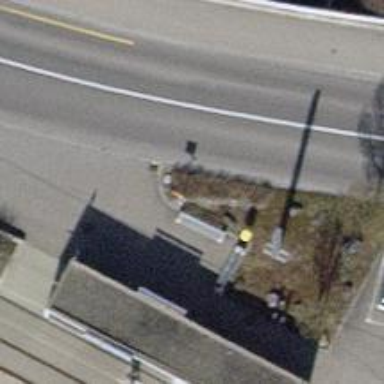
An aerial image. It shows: Bench.